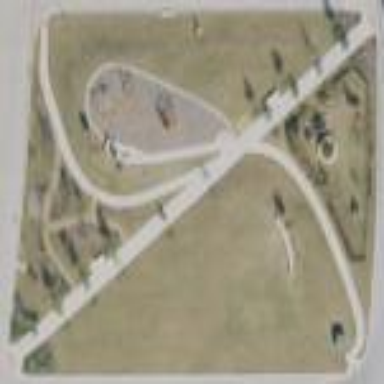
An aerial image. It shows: Park.